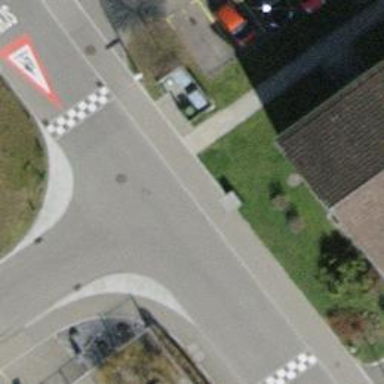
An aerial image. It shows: Table-style traffic calming feature.